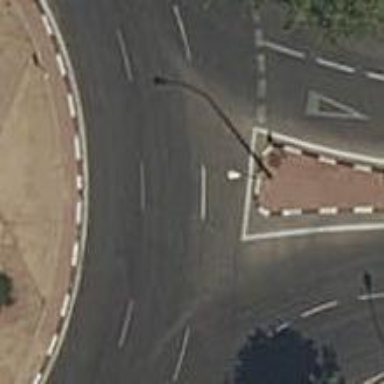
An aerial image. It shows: Tertiary road with asphalt surface leading to roundabout.